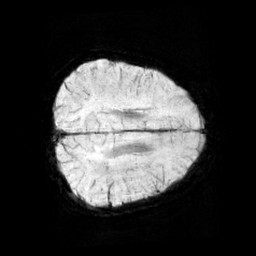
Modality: minIP
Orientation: axial
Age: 9
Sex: male
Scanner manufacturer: siemens
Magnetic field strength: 3 T
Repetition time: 0.027 s
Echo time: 0.02 s